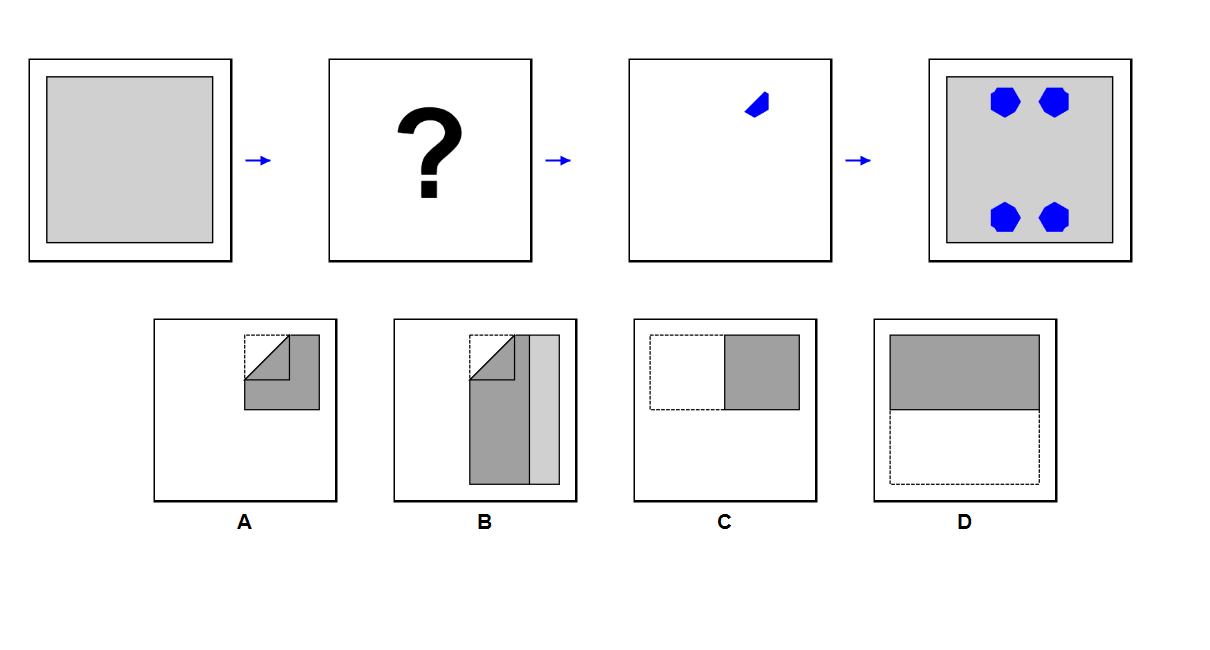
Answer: B